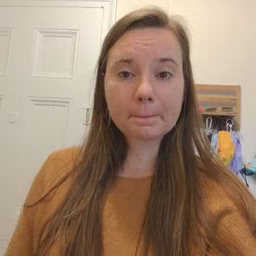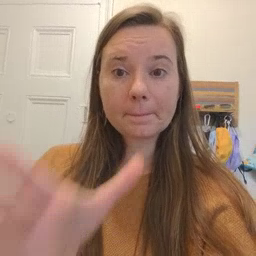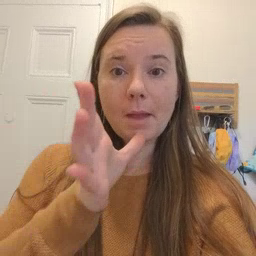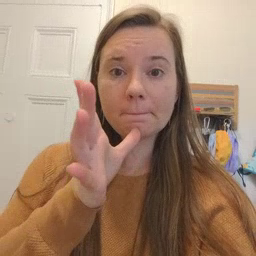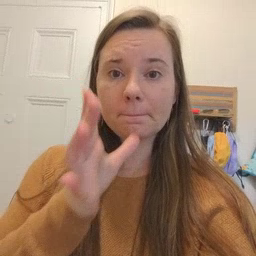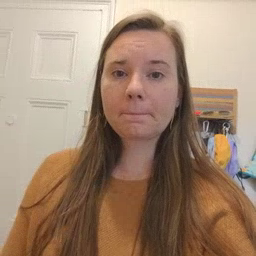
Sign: mom